Field crop: maize
Growth stage: 2
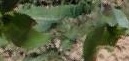
Species: maize